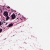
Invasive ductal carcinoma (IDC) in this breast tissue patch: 0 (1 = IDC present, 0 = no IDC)